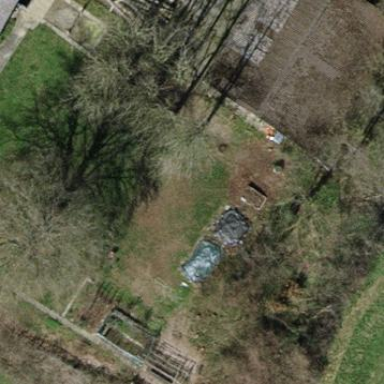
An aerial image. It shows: Shed building.